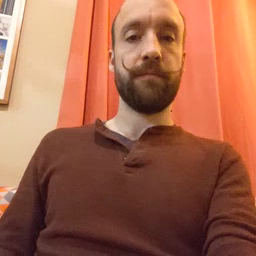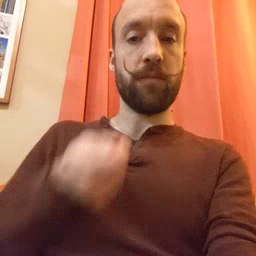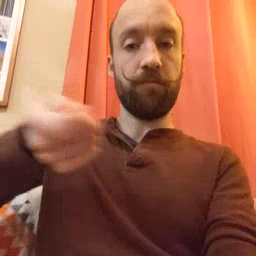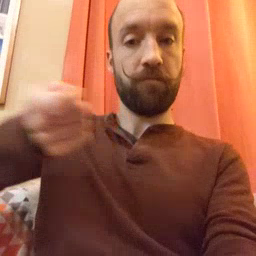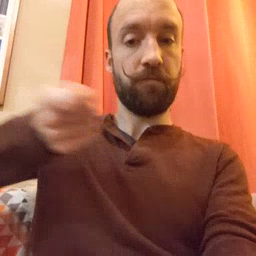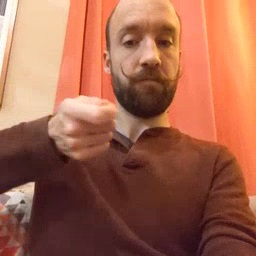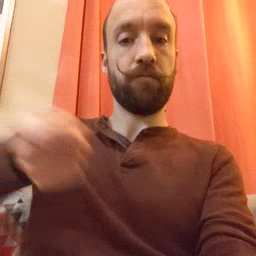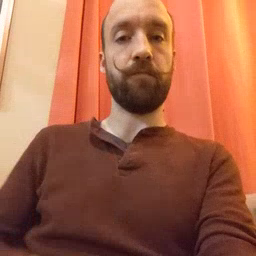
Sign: vacuum